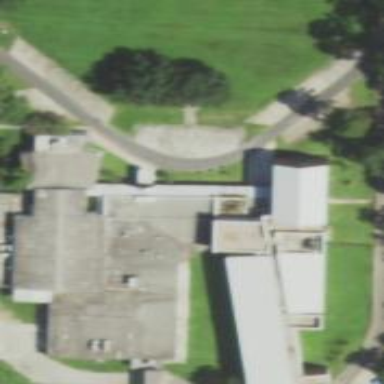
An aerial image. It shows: School.